Aerial crown-view tile of a tropical tree (Barro Colorado Island, Panama), acquired 20250317:
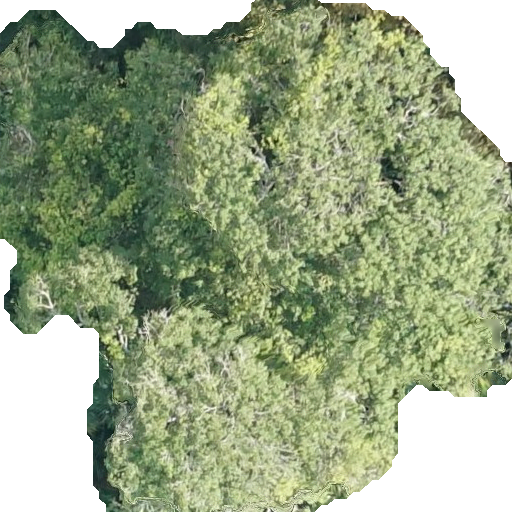
Species: Handroanthus guayacan
GBIF accepted scientific name: Handroanthus guayacan
Crown area: 331.54 m²